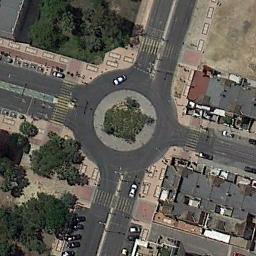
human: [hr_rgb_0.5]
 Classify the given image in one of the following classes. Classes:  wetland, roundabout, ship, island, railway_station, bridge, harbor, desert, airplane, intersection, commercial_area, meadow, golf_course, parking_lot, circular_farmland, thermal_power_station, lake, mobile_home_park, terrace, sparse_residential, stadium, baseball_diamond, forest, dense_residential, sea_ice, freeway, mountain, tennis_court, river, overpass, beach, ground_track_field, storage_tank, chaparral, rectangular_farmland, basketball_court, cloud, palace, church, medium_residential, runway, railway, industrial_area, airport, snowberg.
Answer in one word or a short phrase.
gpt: roundabout